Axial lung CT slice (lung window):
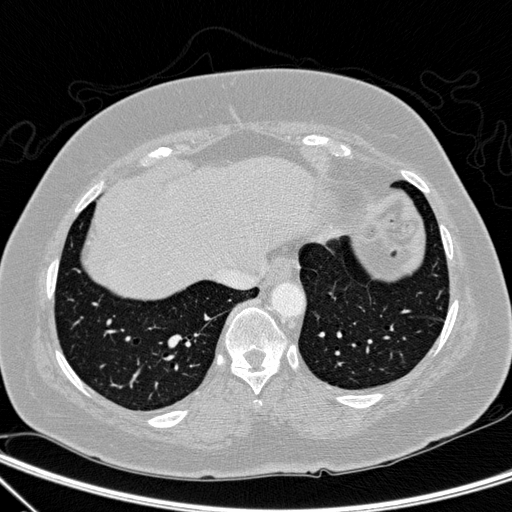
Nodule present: no